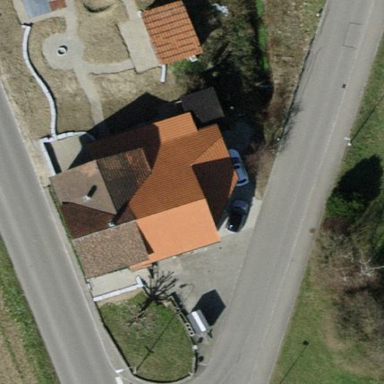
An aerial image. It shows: Detached building with gabled roof.